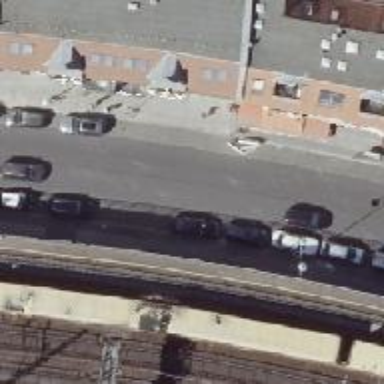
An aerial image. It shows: Parallel parking lane.